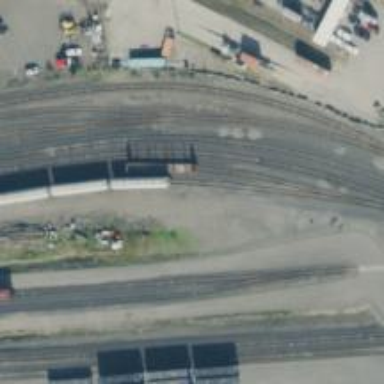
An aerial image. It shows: Railway yard in service.